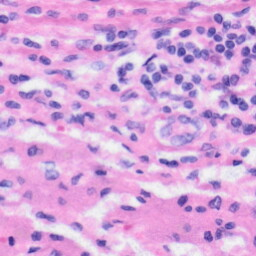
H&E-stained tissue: Liver